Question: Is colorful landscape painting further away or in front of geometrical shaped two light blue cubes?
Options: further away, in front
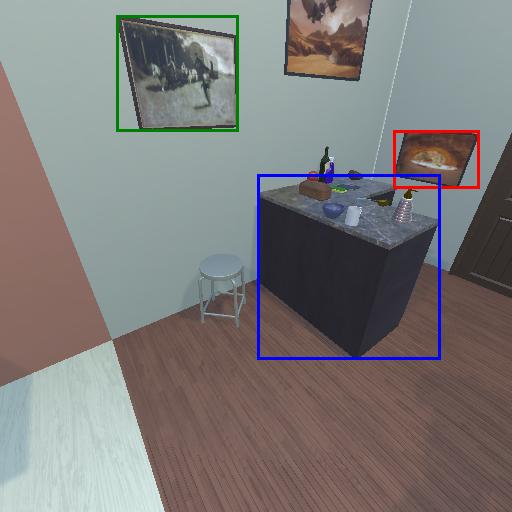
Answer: further away